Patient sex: M
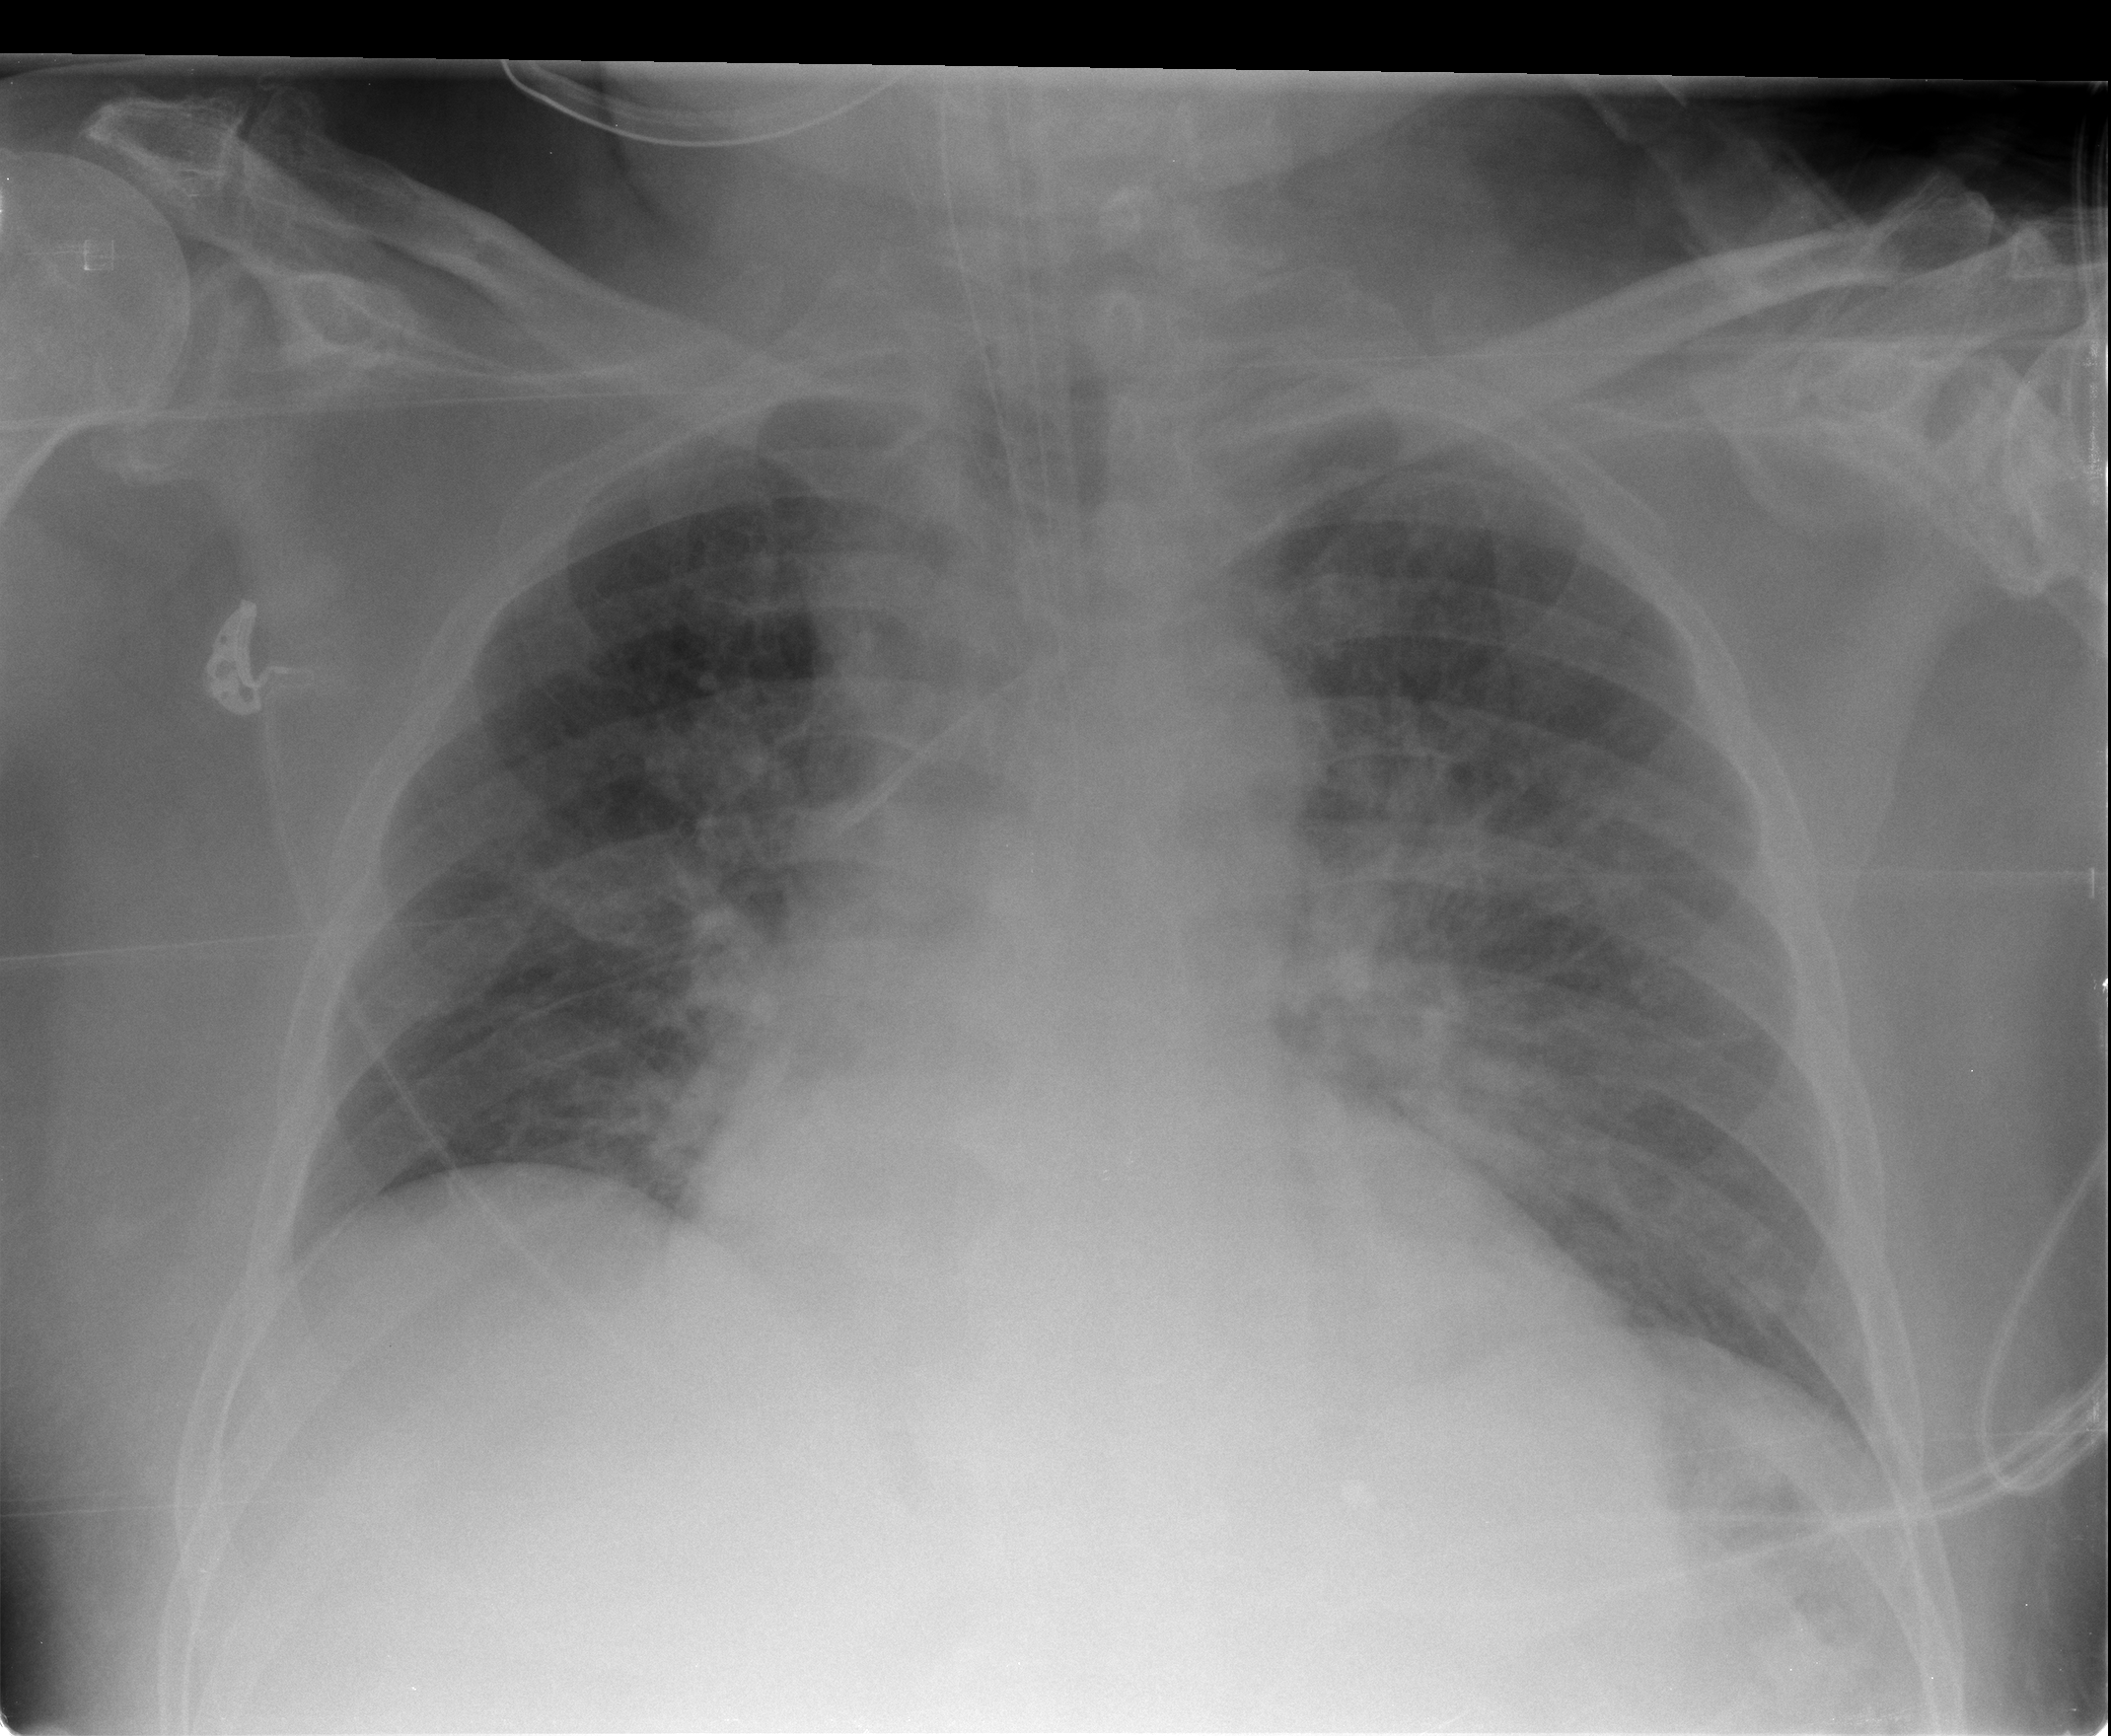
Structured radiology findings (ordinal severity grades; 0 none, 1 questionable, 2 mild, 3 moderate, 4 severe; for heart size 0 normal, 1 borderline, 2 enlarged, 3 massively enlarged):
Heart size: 1
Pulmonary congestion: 3
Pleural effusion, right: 0
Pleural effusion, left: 0
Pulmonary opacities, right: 0
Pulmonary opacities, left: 0
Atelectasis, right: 0
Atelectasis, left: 0